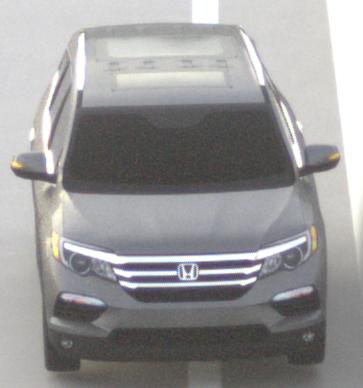
Make: Honda
Model: Pilot
Detailed model: 3
Model produced from: 2015
Model produced until: 2022
Doors: 5
Color: gray
Road condition: dry road
Daytime: sunrise or sunset
Contrast: low contrast